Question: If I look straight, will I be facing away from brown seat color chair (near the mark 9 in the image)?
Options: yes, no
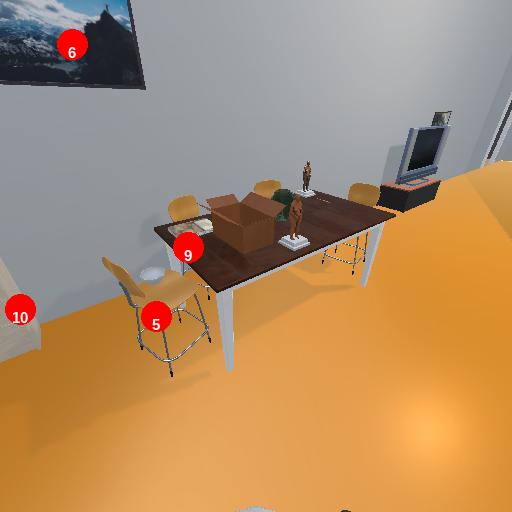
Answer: yes